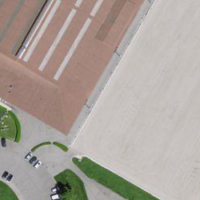
EUNIS habitat code: 53
Species observed at this site:
Ciconia ciconia